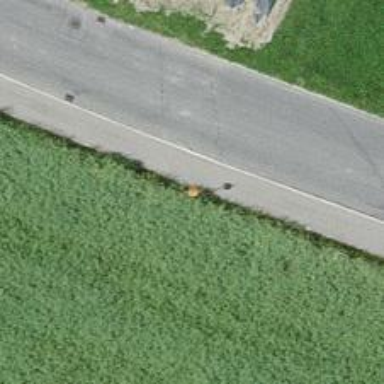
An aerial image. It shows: Aerial marker colored orange.